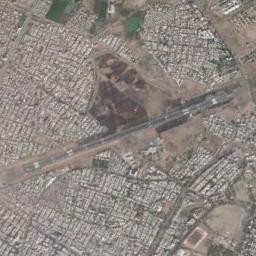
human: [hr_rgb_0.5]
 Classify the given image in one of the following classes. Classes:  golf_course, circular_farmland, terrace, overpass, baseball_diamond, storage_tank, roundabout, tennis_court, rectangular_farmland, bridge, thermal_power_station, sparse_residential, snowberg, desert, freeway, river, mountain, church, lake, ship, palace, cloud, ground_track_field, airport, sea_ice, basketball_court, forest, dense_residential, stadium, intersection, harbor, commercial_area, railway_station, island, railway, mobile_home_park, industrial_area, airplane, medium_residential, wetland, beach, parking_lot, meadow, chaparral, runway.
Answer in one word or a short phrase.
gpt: airport